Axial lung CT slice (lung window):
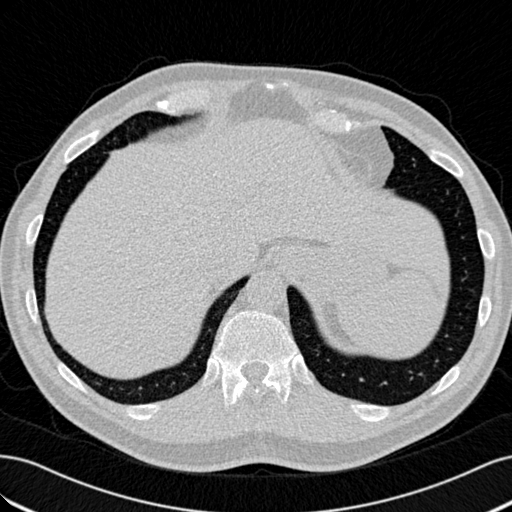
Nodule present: no